Question: How would i implement something like this into java:

Here is my attempt so far:
'''
float yPos = (float) ((Q* A) * D.y * Math.cos(w.y * (D.dot(x,y)) + phase_const * t));
'''
Im confused as to how i could implement something like Sigma or Sum() or wiDi.(x,y) not sure if i implemented it correctly.
Thank you
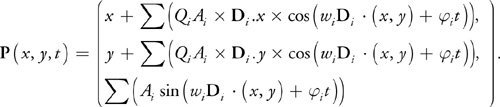
Answer: Well, you're certainly not going to get that into one line of code. ;-)
I don't know what this math is doing, but let me suggest an approach.
It looks like in the various sigma expressions there are various objects (Q, A, D, etc) that have the same number of elements, which are to be iterated by the subscript 'i'.
Those objects appear to be created at some point, remaining constant while the 'P' function is applied over a variety of x, y, and t values.
This suggests that you need a 'Calculator' class, that takes those objects (Q, A, D, etc.) as constructor parameters. (Or perhaps computes them in the constructor.)
Your Calculator.P() function is then parameterized by x, y, and t values, and returns a triple of values. (I'm not sure if this is meant to be talking about Points, but use a suitable 3-valued object.)
The body of P then just becomes 3 loops of "for (int i = 0; i < numValues; i++)", computing the sum each of those expressions.
In short, have a class that takes the invariants as constructor parameters, so they can be stored for use on each invocation of P, and put all the parameterized computations into the P function.